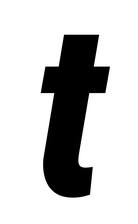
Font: Roboto-Italic_Condensed_ExtraBold_Italic